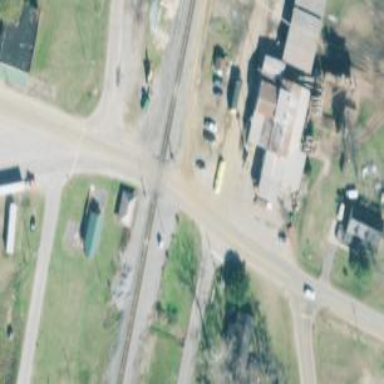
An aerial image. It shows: Level crossing with lights at railway intersection.